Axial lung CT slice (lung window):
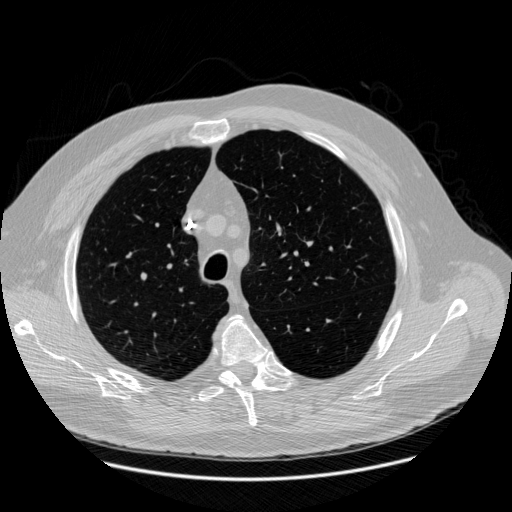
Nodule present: no